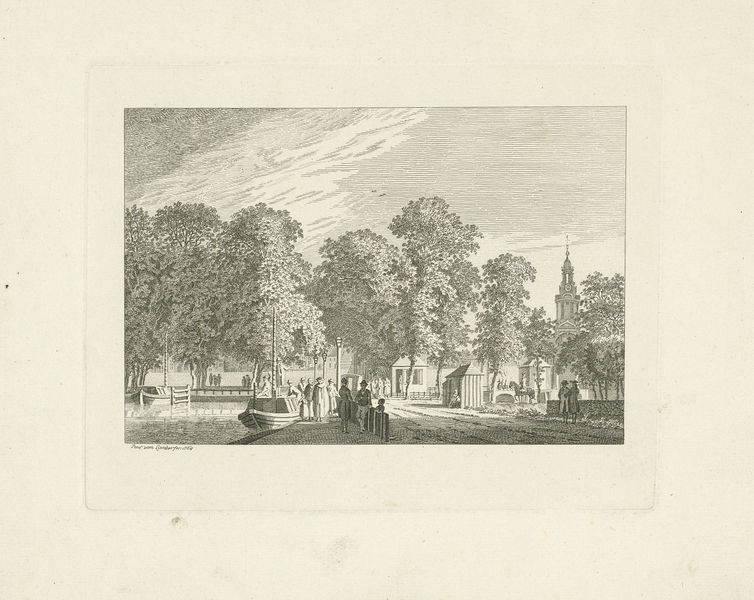
Titel: Gezicht buiten de Haarlemmerpoort te Amsterdam
Künstler: Paulus van Liender
Standort: Amsterdam
Institution: Rijksmuseum
Schlagwörter: femmes, homme, femme, gravure, cheval, clocher, dessin, arbres, fusain, pont, parc, hommes, passants, promenade, gondole, canal, gondoles, clôture, canaux, chaloupe, pasants